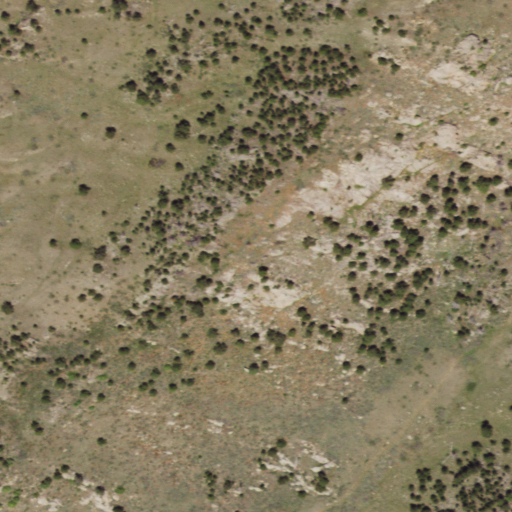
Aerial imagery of ridge(s) in Wyoming named Tony Ridge containing shrub, evergreen forest, and grassland